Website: home-depot
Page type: review-order
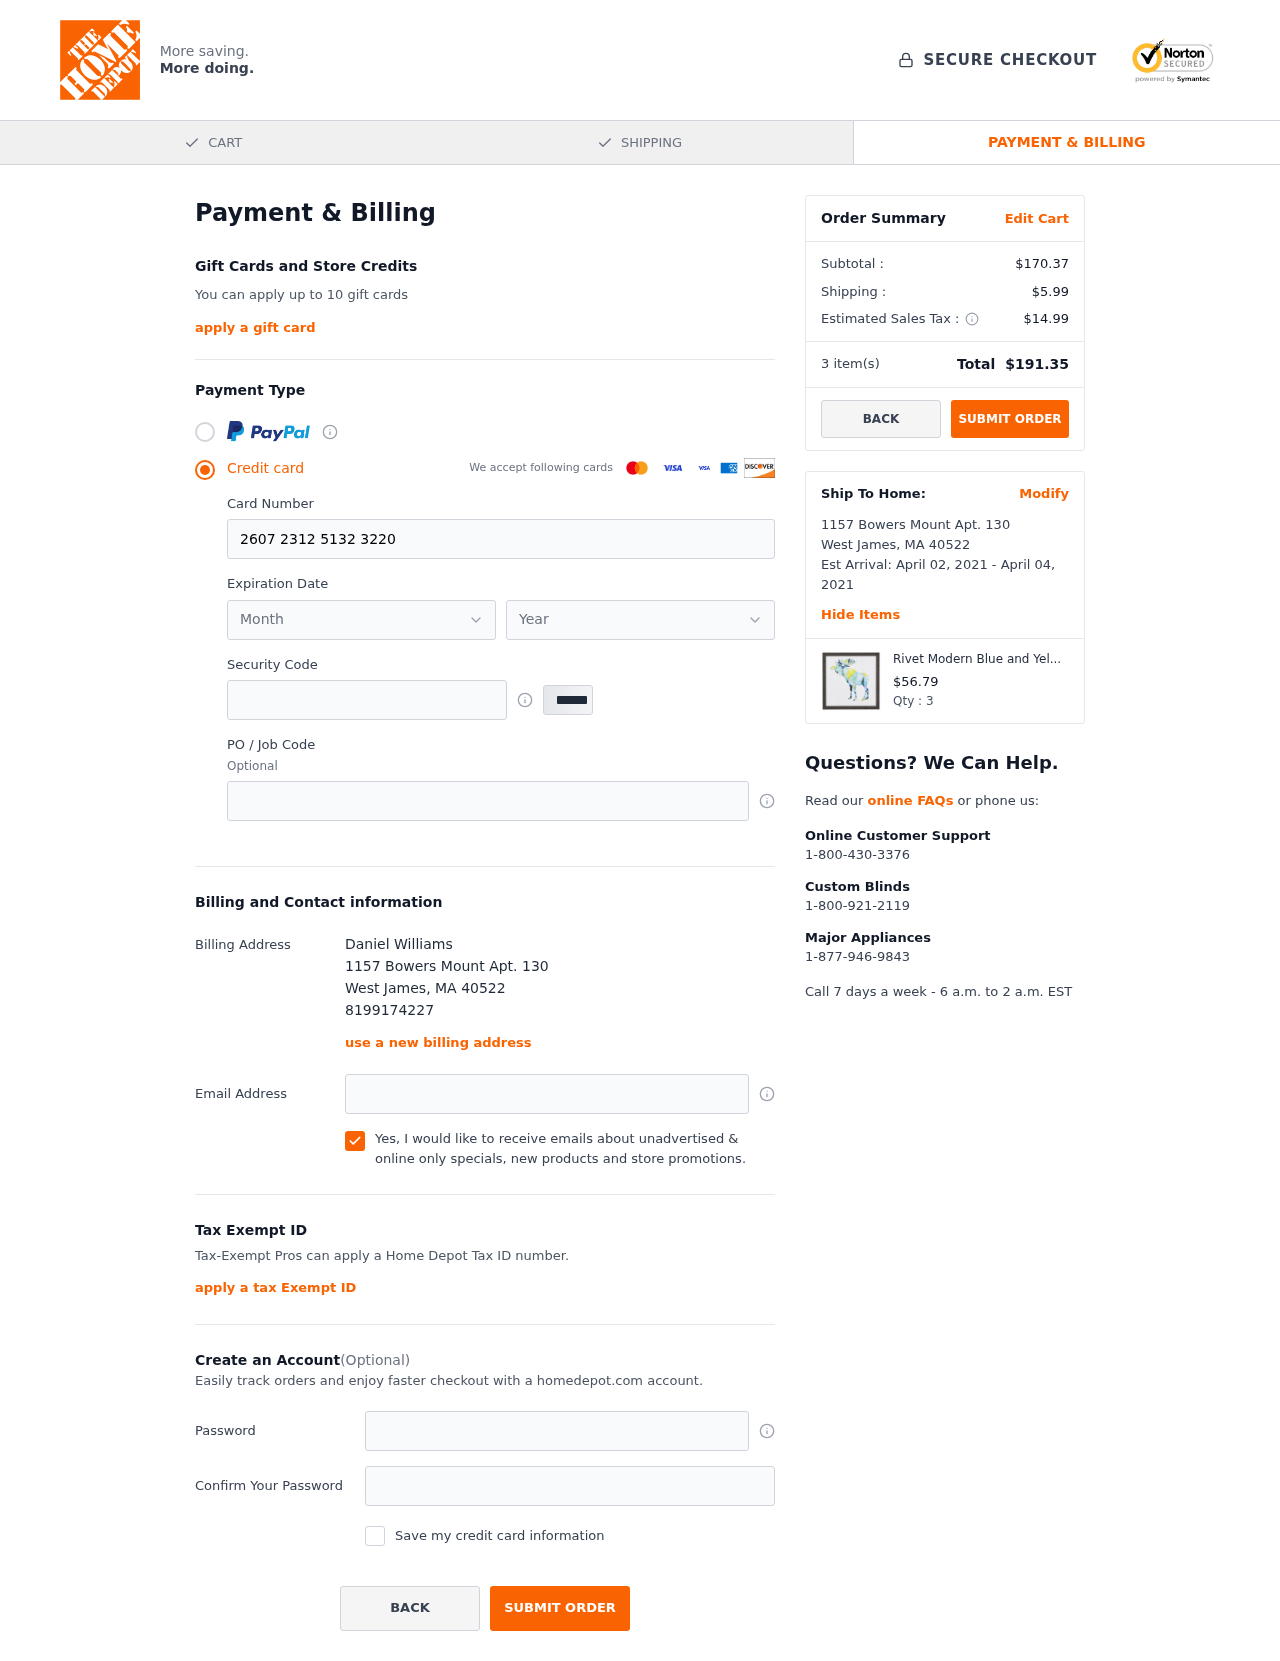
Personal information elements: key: PII_CARD_EXPIRY_MONTH
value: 10
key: PII_CARD_EXPIRY_YEAR
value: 29
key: PII_CITY
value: West James
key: PII_FULLNAME
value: Daniel Williams
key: PII_PHONE
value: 8199174227
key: PII_POSTCODE
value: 40522
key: PII_STATE_ABBR
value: MA
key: PII_STREET
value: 1157 Bowers Mount Apt. 130
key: PII_CARD_NUMBER
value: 2607 2312 5132 3220
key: PII_CARD_CVV
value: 507
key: PII_JOB_CODE
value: WO-136491
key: PII_EMAIL
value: dwilliams@hotmail.com
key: PII_STATE_ABBR3
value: MA
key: PII_POSTCODE_FULL
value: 40522
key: PII_POSTCODE_NUMERIC
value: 40522
Product elements: key: PRODUCT1_NAME
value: Rivet Modern Blue and Yellow Geometric Bear Print Framed Wall Art Décor
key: PRODUCT1_PRICE
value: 56.79
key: PRODUCT1_QUANTITY
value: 3
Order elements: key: ORDER_SUBTOTAL
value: $170.37
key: ORDER_SHIPPING_COST
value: $5.99
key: ORDER_TAX
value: $14.99
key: ORDER_NUM_ITEMS
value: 3
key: ORDER_TOTAL
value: $191.35
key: ORDER_SHIPPING_DATE
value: April 02, 2021
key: ORDER_DELIVERY_DATE
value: April 04, 2021